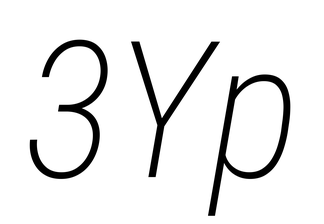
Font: Roboto-Italic_Condensed_ExtraLight_Italic